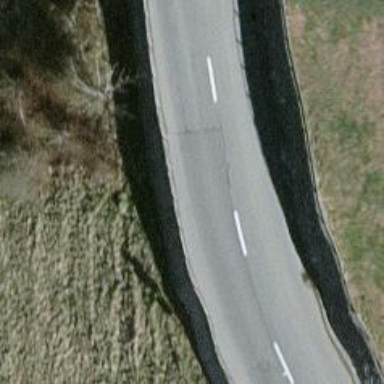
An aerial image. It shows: Secondary road with asphalt surface.